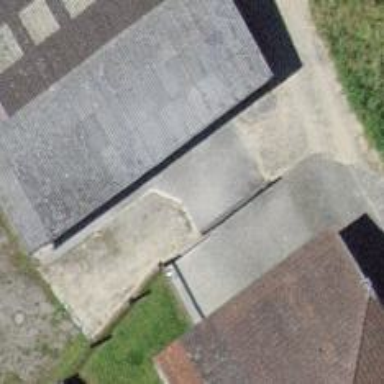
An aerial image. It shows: Barn.